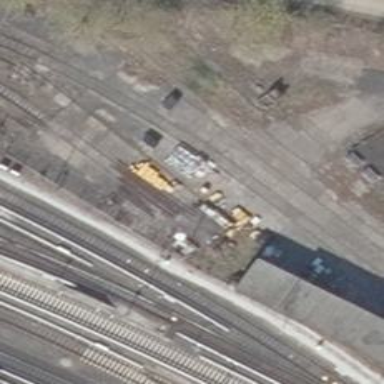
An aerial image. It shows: Unused railway yard.